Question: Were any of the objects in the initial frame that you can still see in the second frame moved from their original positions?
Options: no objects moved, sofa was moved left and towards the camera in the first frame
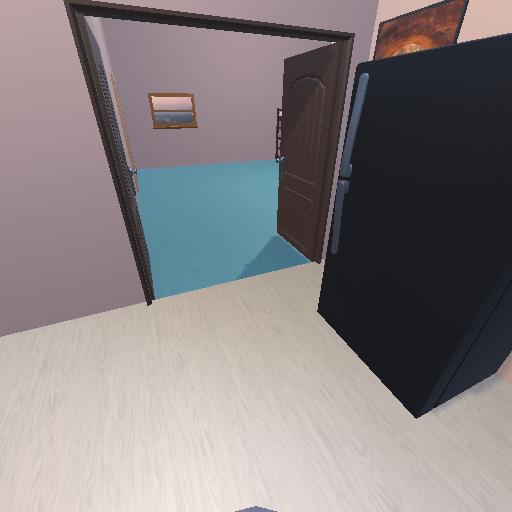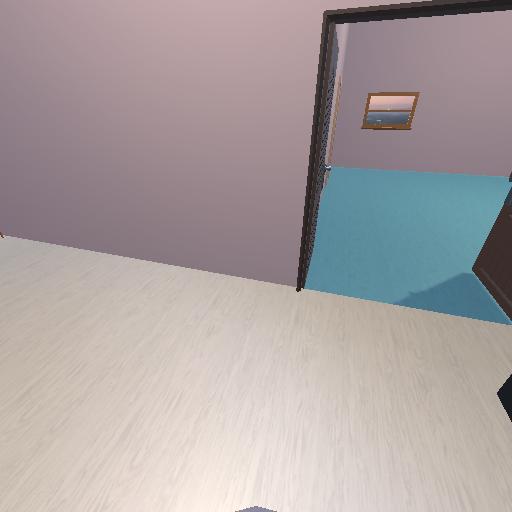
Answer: no objects moved